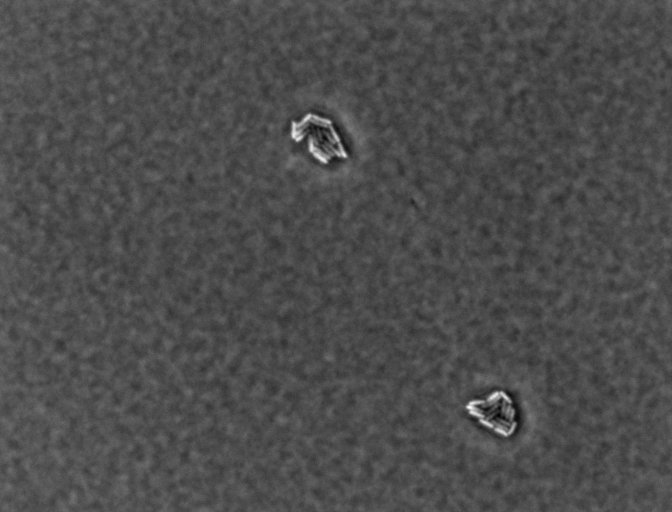
Salmonella enterica Typhimurium